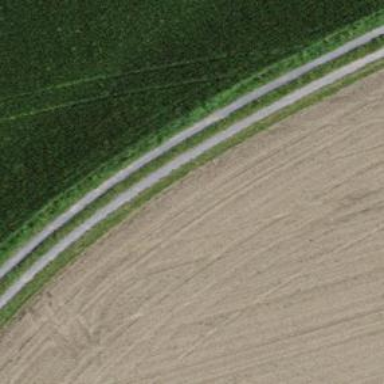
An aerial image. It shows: Track with fine gravel surface of grade2 quality.